Question: I was trying to insert a image inside a textarea but that seems to be impossible other than using 'contenteditable ="true"' attribute of . Meanwhile, I check <URL> site and I found that it can be possible. I ain't sure how that has been done. Is that really a or trick via using div ? How can I implement the same?
Below image is a representation of that functionality:

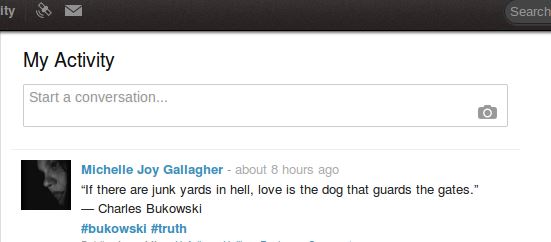
Answer: You have to use div that covers over the text area so that you can select image and submit form as multipart.
Its totally game of CSS.
You can use absolute div to position the button or image, all you need to do is to calculate the position w.r.t. the text area.
Check out this, the similar post at <URL>